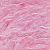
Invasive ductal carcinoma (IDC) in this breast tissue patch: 0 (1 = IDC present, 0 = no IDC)